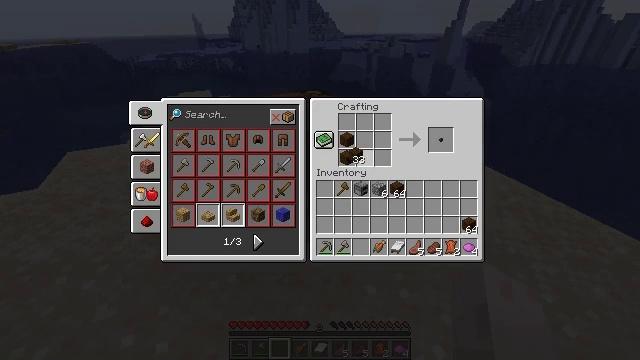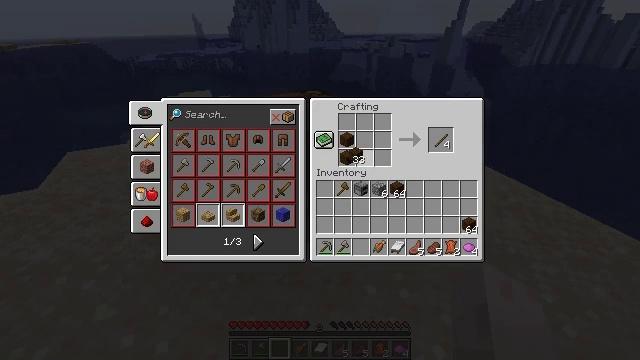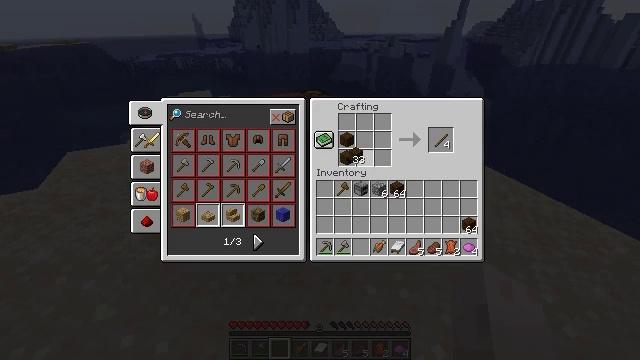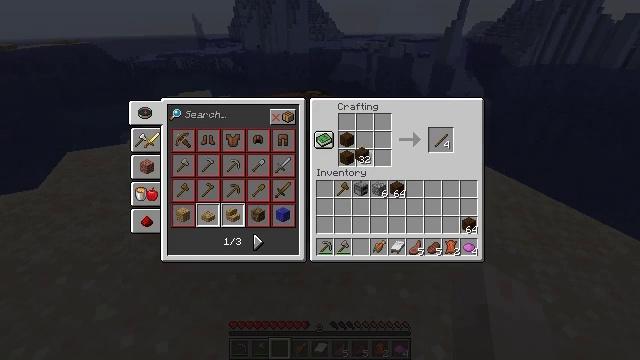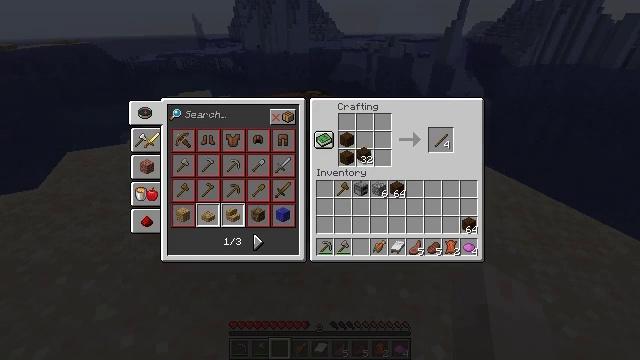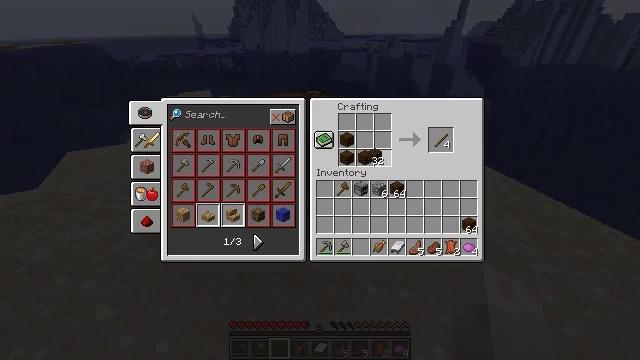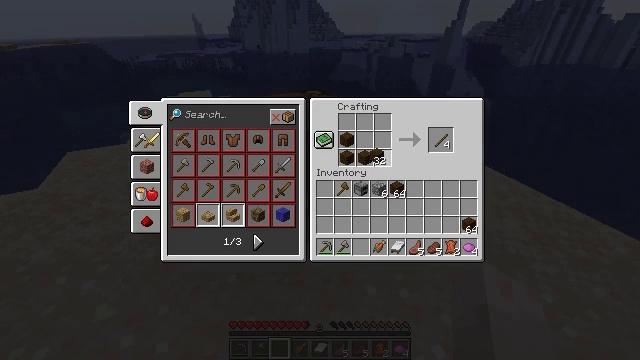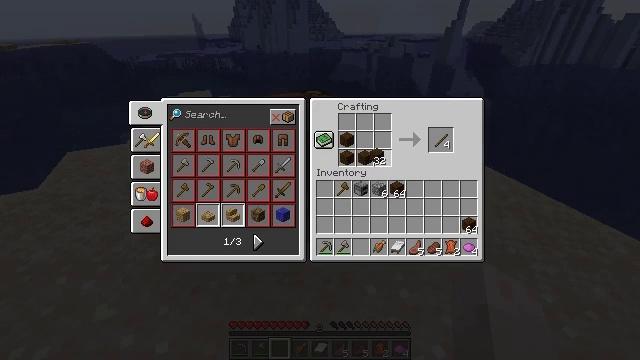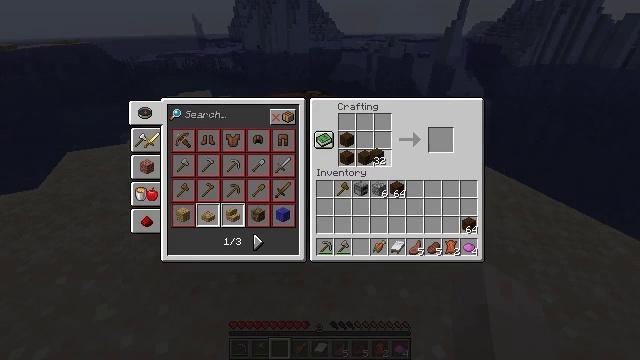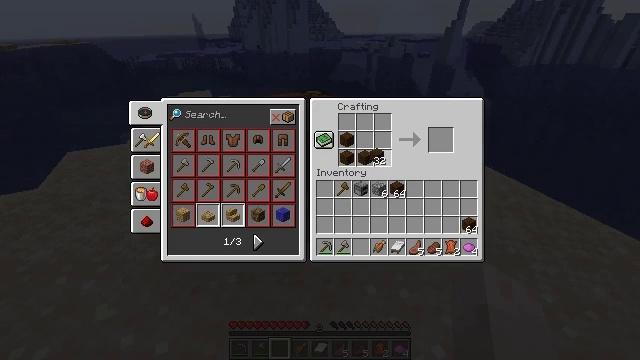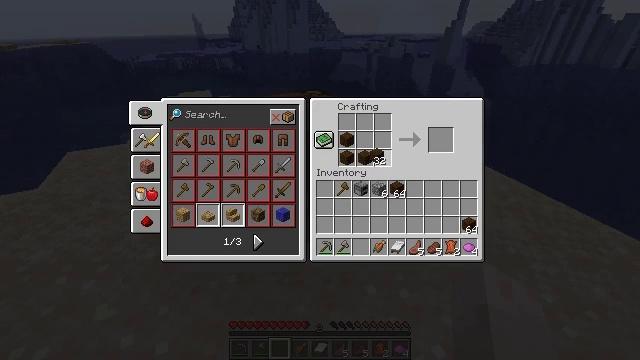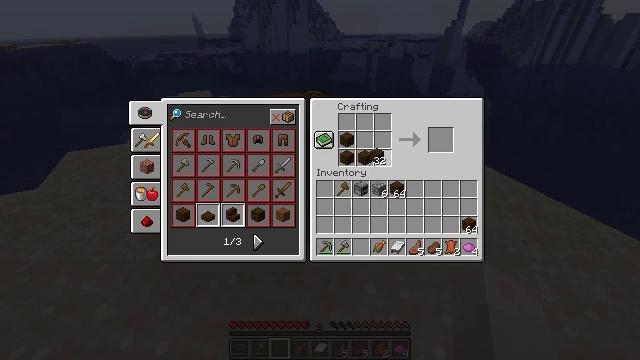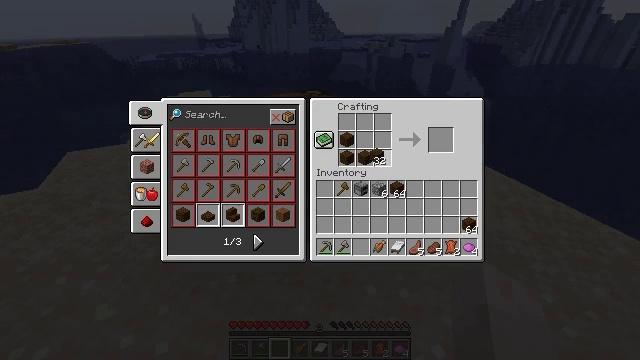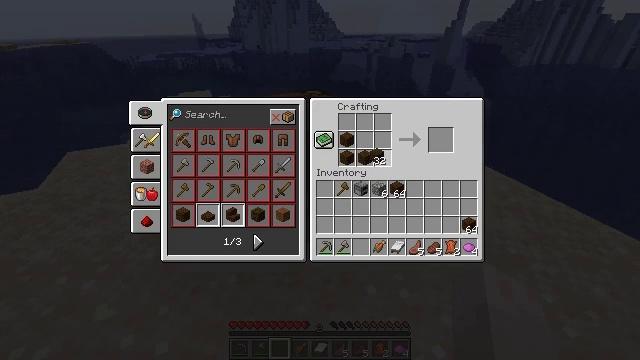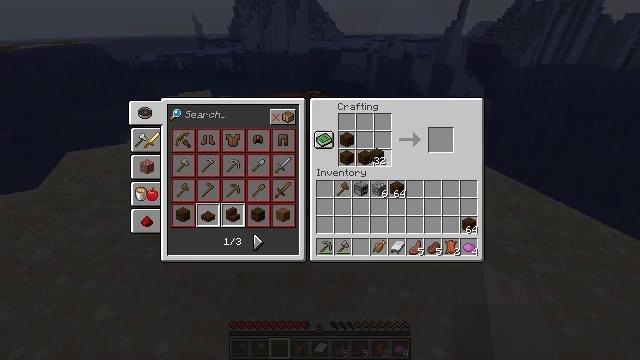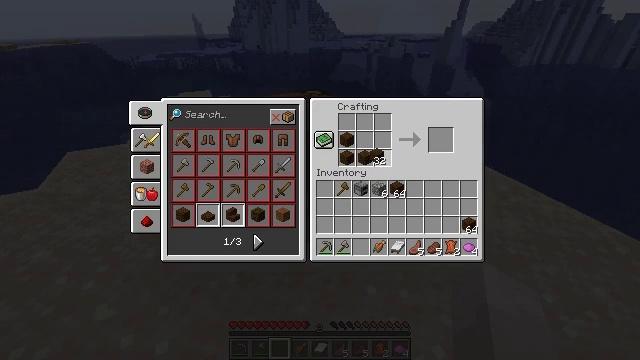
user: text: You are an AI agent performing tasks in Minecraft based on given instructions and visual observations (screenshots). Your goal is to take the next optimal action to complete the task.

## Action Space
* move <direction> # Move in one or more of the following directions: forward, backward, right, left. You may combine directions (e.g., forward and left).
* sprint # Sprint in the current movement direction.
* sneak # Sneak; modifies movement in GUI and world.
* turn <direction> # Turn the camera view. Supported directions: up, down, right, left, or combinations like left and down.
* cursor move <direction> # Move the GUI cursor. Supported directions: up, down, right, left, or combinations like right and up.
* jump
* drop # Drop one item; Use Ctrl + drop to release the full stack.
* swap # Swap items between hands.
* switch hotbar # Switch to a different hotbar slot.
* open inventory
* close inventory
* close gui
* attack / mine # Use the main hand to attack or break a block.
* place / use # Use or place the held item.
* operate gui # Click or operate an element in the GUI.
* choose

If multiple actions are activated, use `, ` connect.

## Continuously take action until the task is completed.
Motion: motion action
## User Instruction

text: Take dark oak planks to craft a dark oak boat.
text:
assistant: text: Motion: choose
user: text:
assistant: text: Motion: choose
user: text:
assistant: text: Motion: no_op
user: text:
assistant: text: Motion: no_op
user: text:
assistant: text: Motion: cursor move right
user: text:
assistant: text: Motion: no_op
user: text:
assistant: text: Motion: no_op
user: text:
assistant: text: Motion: no_op
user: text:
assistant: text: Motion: no_op
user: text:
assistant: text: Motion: no_op
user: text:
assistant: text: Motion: no_op
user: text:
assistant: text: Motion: choose
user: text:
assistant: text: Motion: choose
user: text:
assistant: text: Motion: choose
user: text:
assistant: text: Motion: choose
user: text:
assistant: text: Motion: no_op
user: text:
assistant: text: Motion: no_op
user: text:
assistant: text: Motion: no_op
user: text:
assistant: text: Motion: no_op
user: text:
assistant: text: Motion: choose
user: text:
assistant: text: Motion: choose
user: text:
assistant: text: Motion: choose
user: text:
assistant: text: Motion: no_op
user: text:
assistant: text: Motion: no_op
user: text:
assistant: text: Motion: no_op
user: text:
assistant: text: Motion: no_op
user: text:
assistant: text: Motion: no_op
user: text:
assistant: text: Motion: cursor move left and down
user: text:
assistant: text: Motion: cursor move left and down
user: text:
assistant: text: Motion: cursor move left